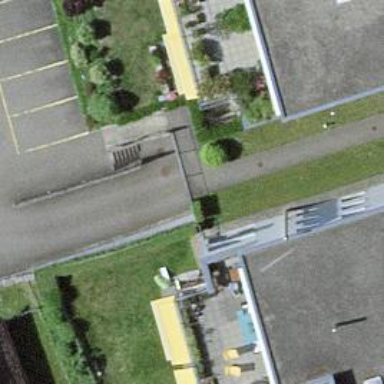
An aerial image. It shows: Parking entrance.